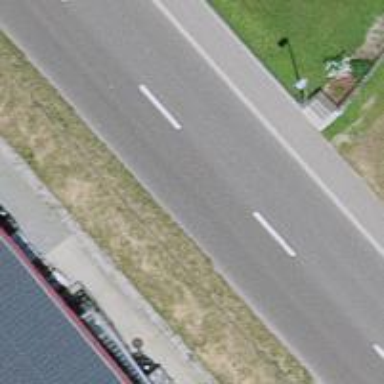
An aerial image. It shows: Primary highway.